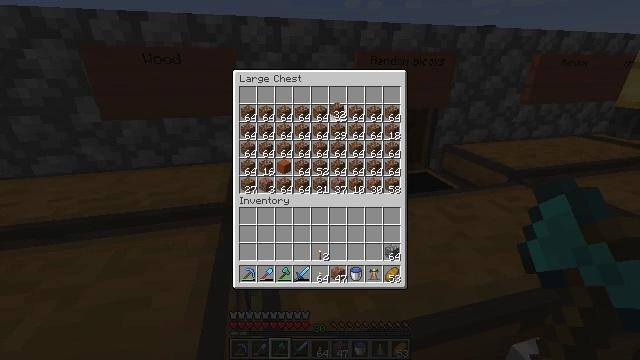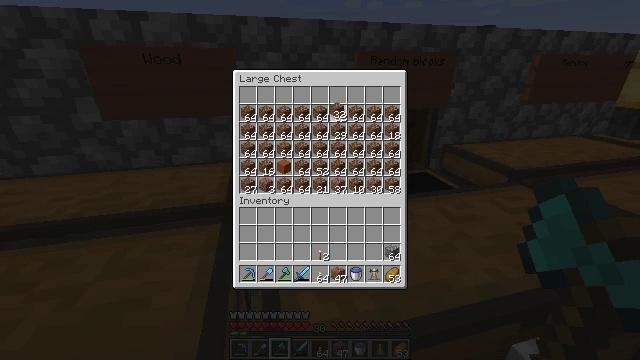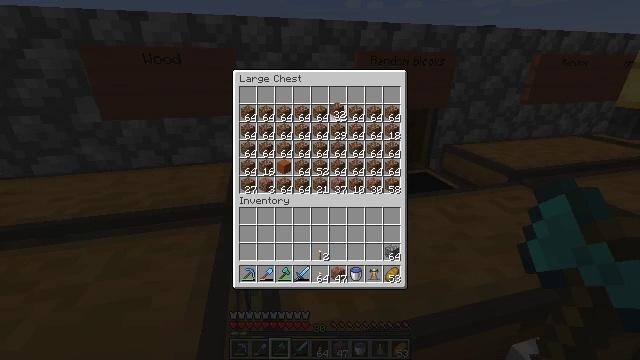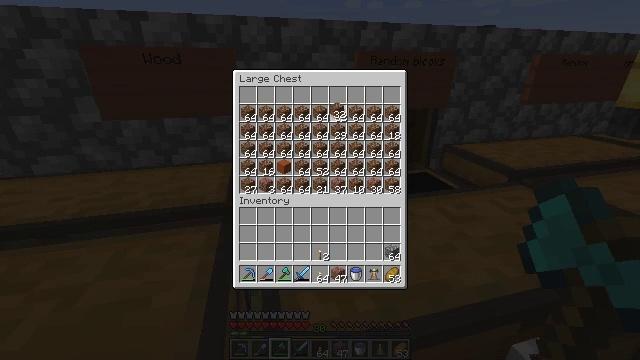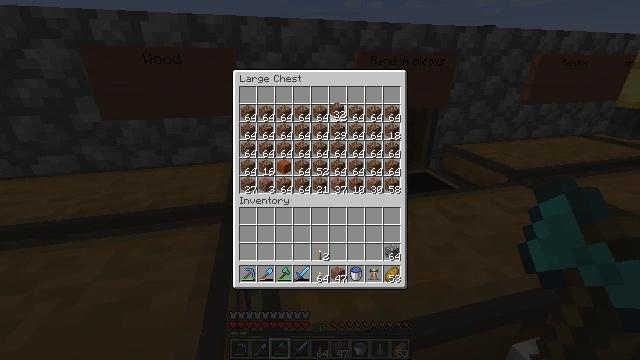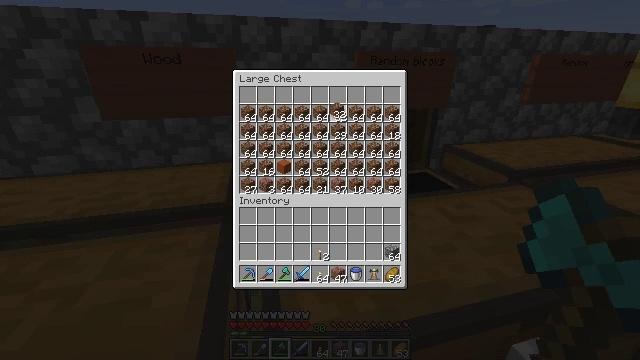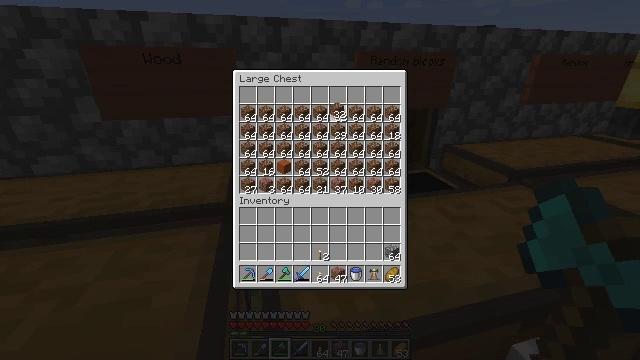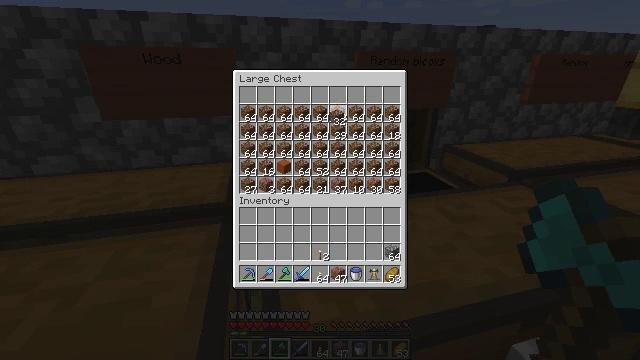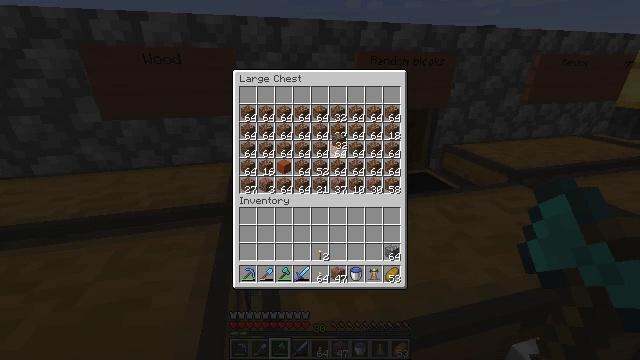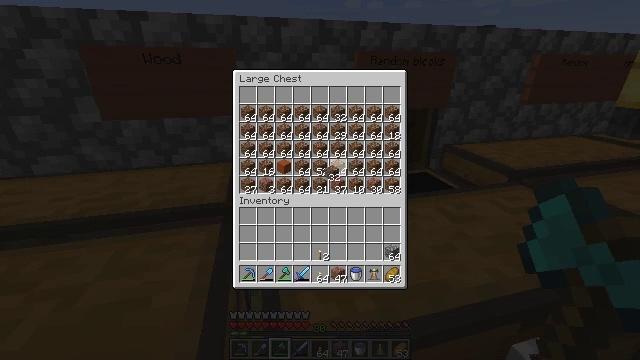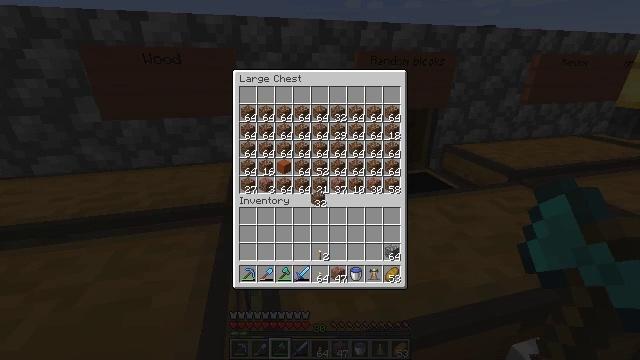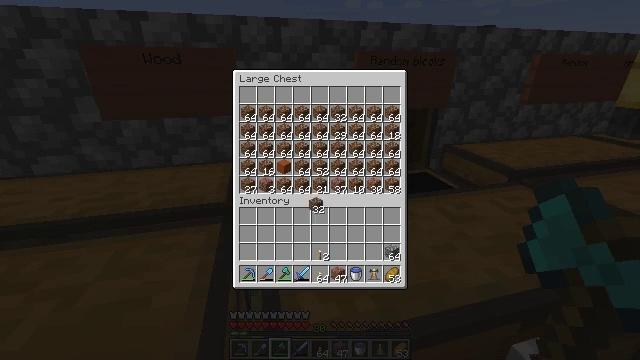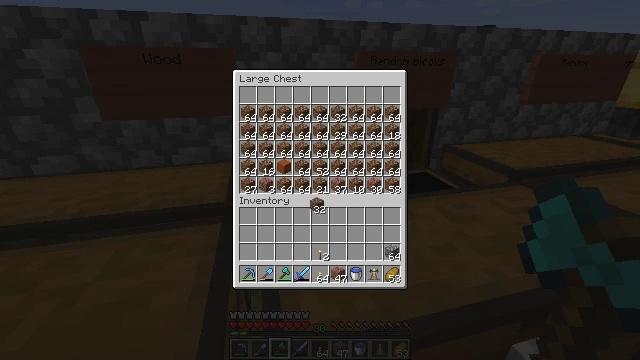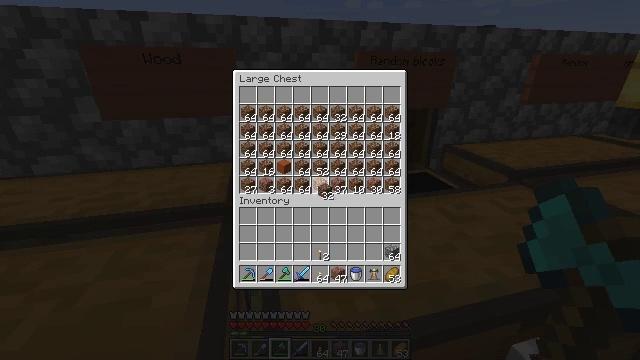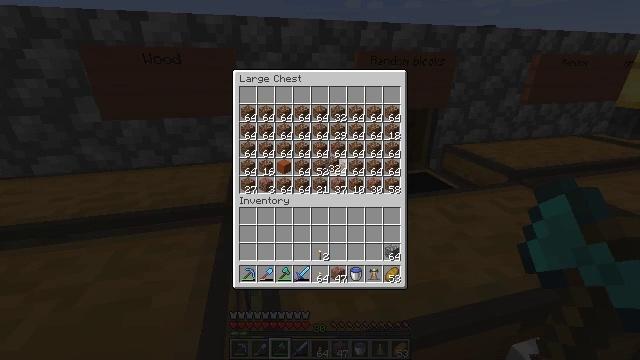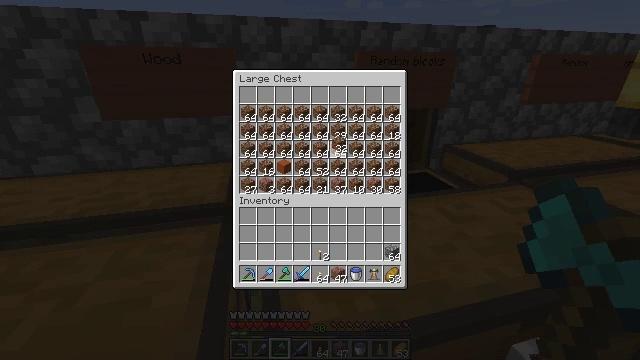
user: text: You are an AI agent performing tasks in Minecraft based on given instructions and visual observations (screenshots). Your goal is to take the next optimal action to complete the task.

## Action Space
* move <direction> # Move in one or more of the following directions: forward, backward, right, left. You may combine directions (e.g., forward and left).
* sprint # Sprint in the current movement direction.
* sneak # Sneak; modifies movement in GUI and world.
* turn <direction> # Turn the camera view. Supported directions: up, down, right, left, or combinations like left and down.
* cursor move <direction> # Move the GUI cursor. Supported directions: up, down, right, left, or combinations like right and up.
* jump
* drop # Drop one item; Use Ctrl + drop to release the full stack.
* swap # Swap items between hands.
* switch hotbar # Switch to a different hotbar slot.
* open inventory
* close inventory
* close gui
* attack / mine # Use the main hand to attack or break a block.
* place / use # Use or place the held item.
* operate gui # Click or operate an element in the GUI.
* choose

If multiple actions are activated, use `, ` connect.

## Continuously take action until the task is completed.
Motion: motion action
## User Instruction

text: Make a diamond hoe with sticks and diamonds.
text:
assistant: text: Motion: choose
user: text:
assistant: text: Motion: no_op
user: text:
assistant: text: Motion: no_op
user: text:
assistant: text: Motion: no_op
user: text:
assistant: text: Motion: no_op
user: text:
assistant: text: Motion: no_op
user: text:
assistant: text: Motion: no_op
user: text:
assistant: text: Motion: cursor move down
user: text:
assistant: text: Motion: cursor move left and down
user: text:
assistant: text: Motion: cursor move left and down
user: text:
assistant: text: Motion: no_op
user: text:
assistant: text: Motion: no_op
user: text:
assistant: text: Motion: cursor move right and up
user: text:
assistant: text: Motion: cursor move right and up
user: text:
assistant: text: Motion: cursor move right and up
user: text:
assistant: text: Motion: cursor move up
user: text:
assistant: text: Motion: no_op
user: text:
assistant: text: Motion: no_op
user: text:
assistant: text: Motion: no_op
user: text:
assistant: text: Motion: no_op
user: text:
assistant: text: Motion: no_op
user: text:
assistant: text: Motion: operate gui
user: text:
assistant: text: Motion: operate gui
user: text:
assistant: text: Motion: operate gui
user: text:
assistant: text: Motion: no_op
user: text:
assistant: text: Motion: no_op
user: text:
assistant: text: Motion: no_op
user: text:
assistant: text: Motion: no_op
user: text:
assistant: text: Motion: no_op
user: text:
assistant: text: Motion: operate gui